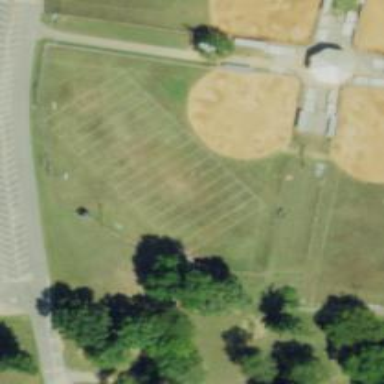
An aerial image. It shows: Baseball pitch for leisure land.